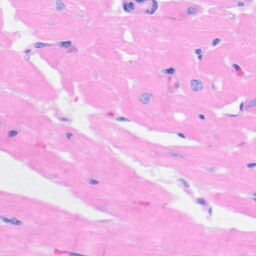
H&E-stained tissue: Heart